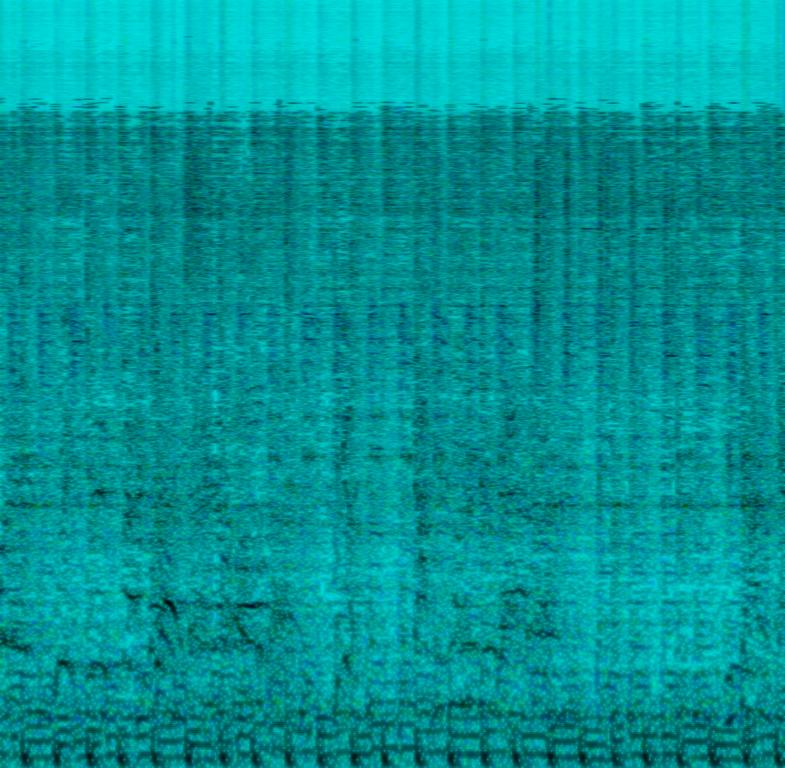
An e-bass is playing a bluesy bassline along with acoustic drums with a slightly open hihat. An electric piano/organ is playing one short chord as a rhythmic element adding reggae vibes along with a e-guitar strumming fast chords on the offbeat. The guitar is running through a chorus effect. The male voices are singing a simple melody. This song may be playing at a live concert before a sports-event.